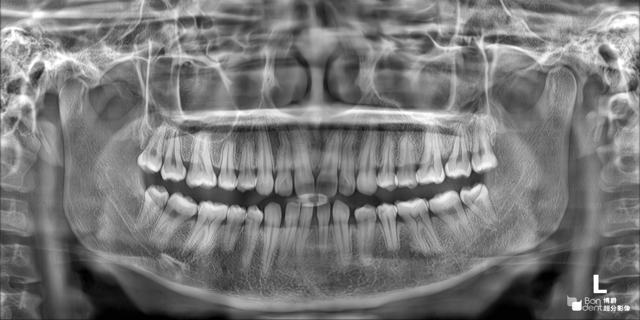
adult